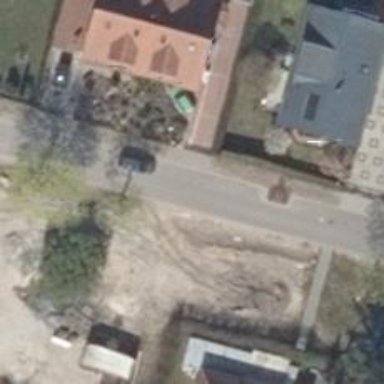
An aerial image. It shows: Driveway.